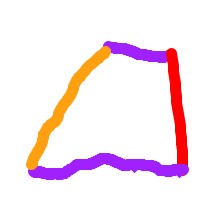
Shape: trapezoid